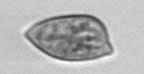
Label: Prorocentrum_dentatum